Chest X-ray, PA view. Patient: 54 years old, sex F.
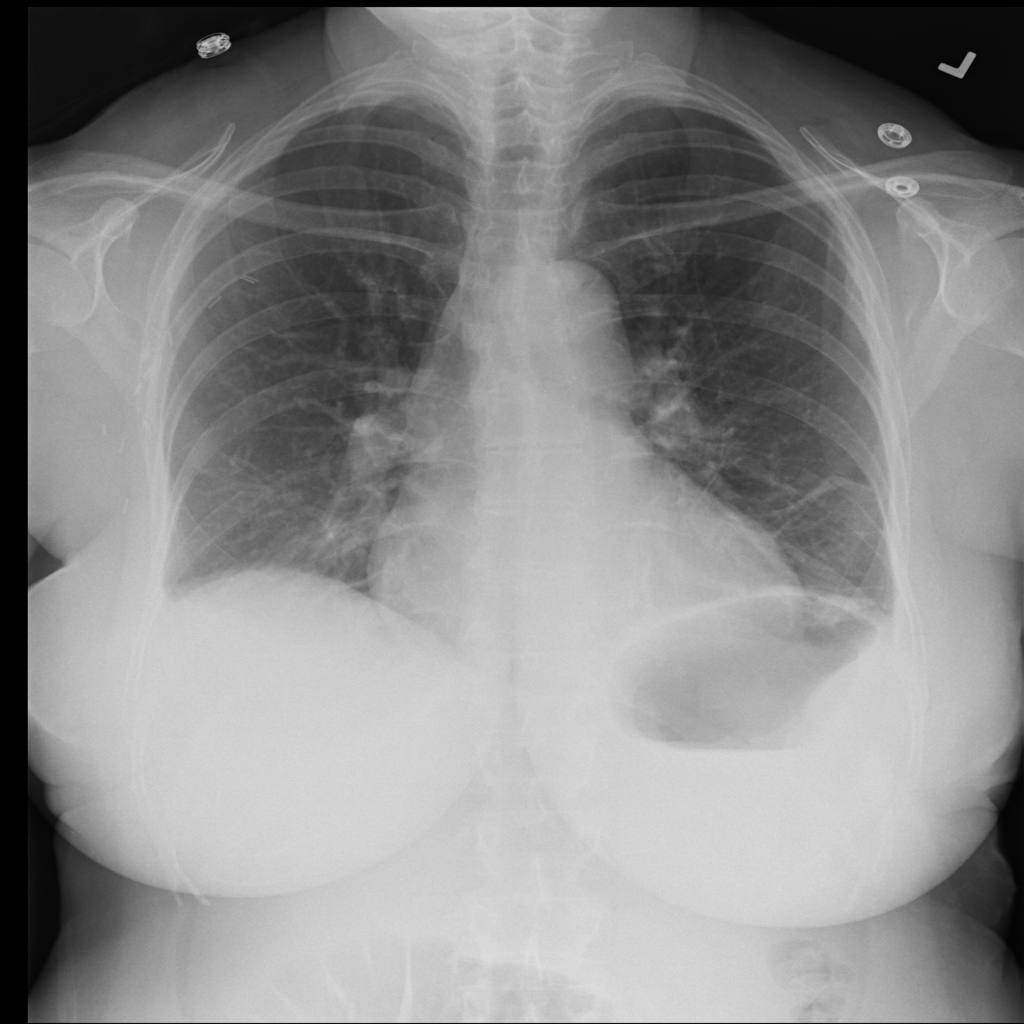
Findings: Atelectasis